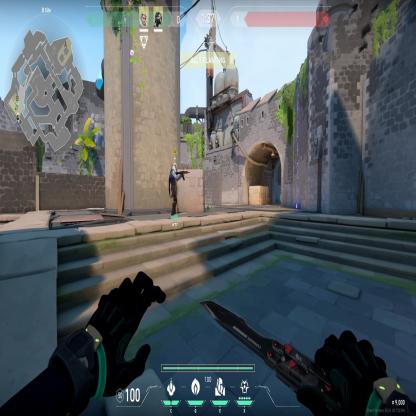
Label: teammate